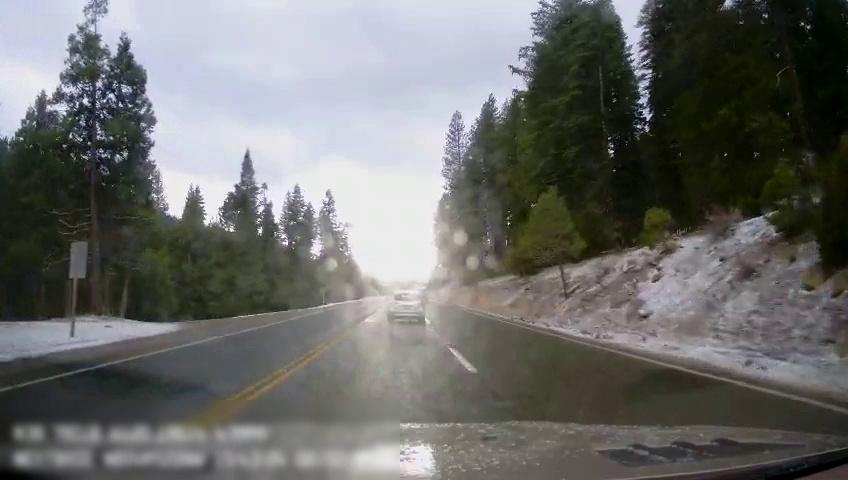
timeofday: Day
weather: Cloudy
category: Drivable Space
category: Vehicles | Car
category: Lanes | Current Lane
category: Lanes | Current Lane
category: Lanes | Opposite Lane
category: Lanes | Opposite Lane
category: Lanes | Current Lane